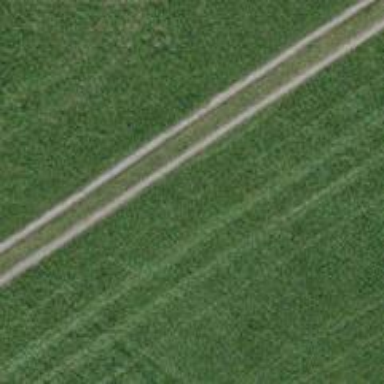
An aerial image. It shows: Track with grade 3 tracktype.